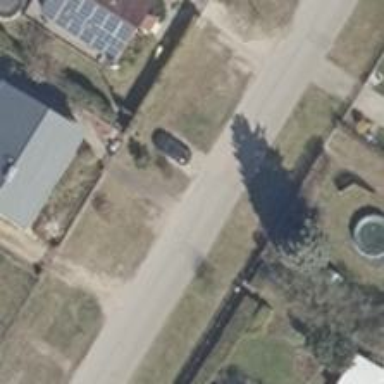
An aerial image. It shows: Smooth asphalt road in residential area.